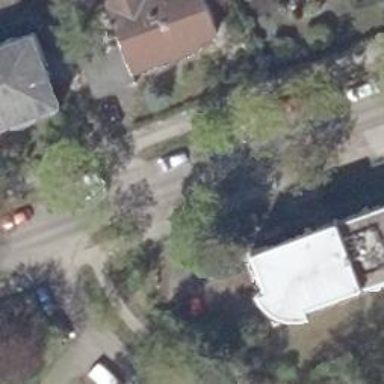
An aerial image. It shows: Avenue lined with broadleaved deciduous trees.